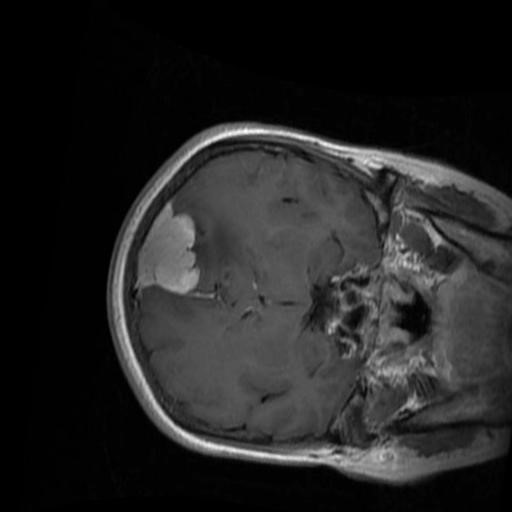
Label: brain_menin